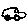
Label: car